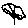
Label: tree